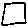
Label: square